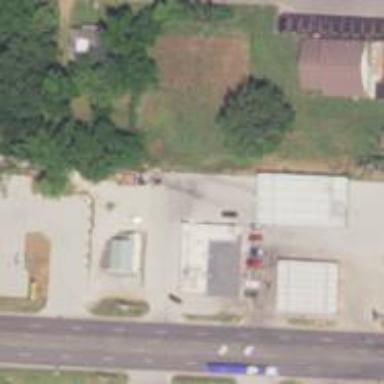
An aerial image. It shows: Convenience shop.